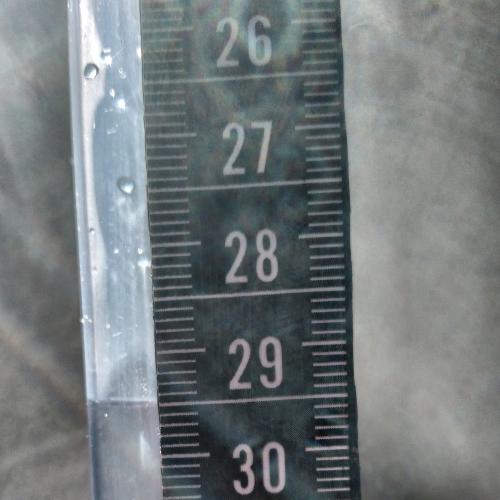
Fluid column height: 29.0 cm